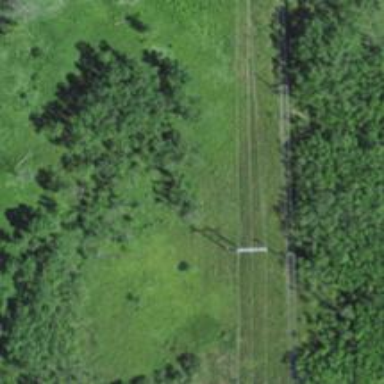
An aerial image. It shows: H-frame designed tower for power lines.